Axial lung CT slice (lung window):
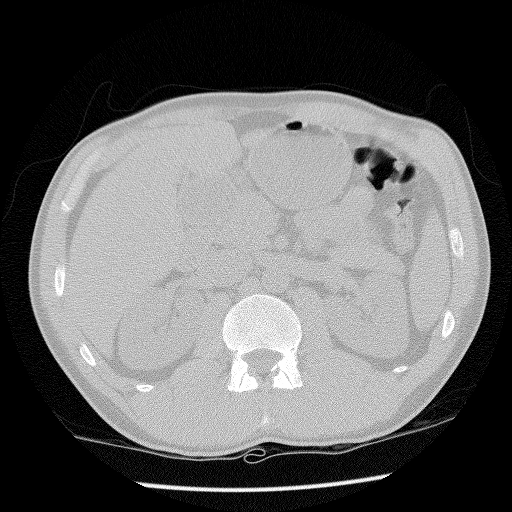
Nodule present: no